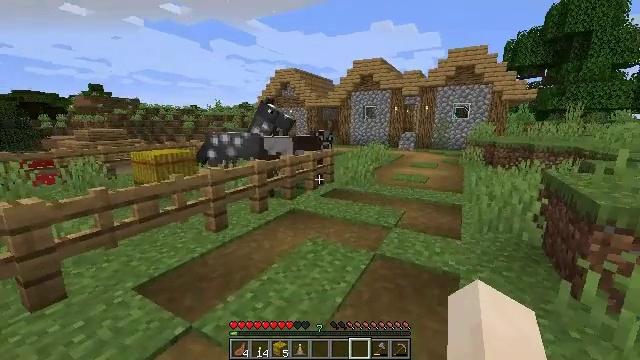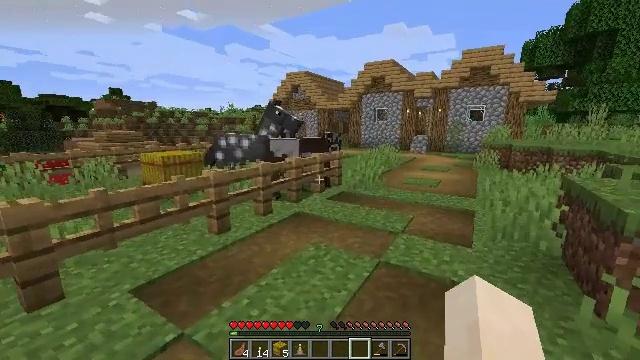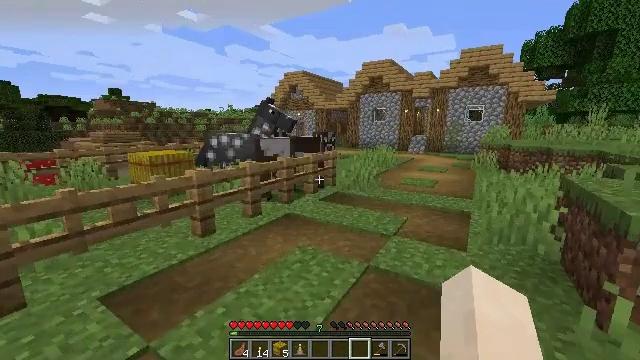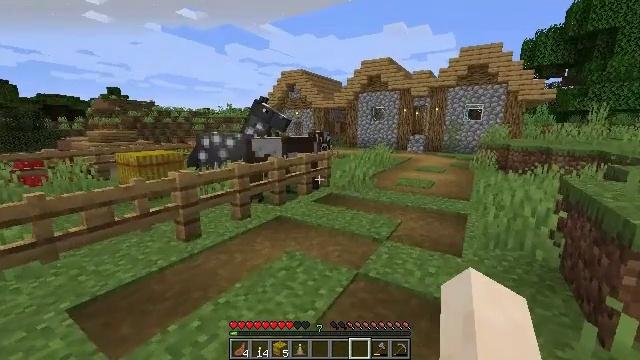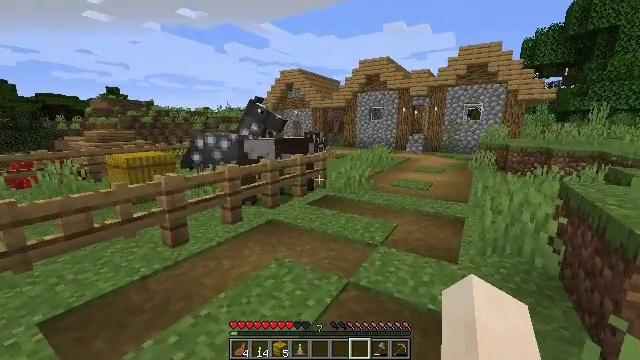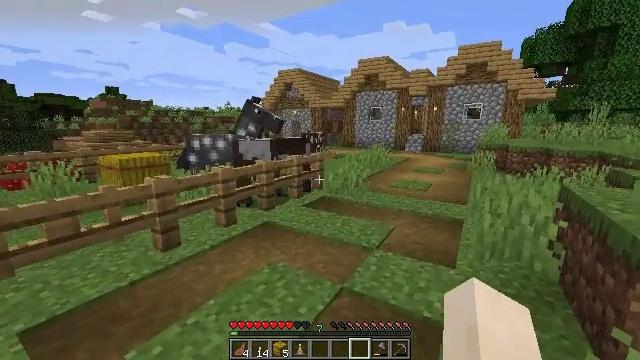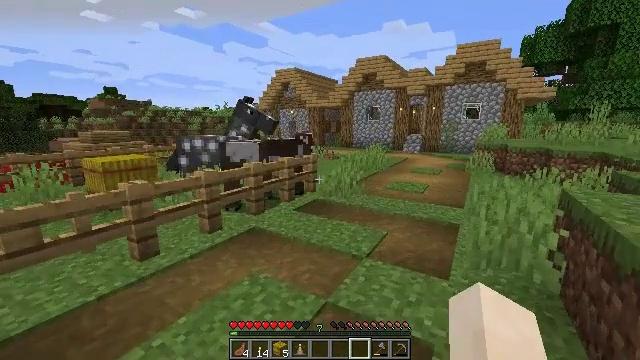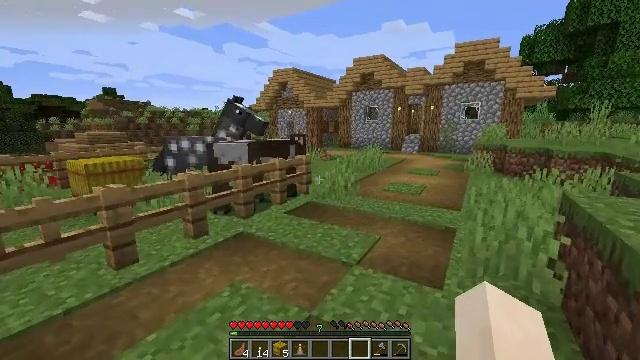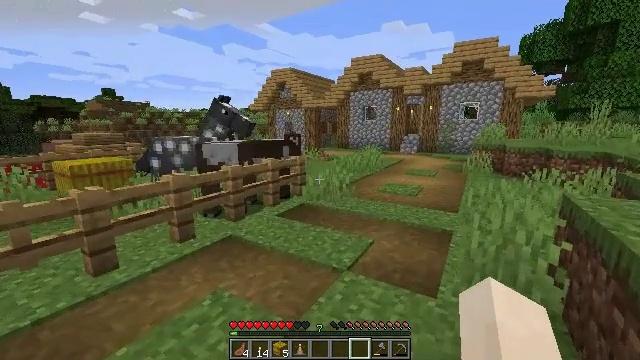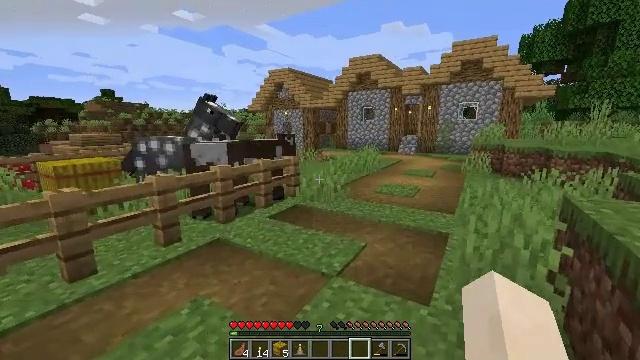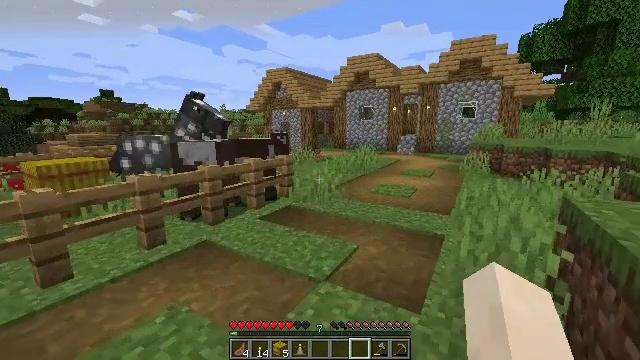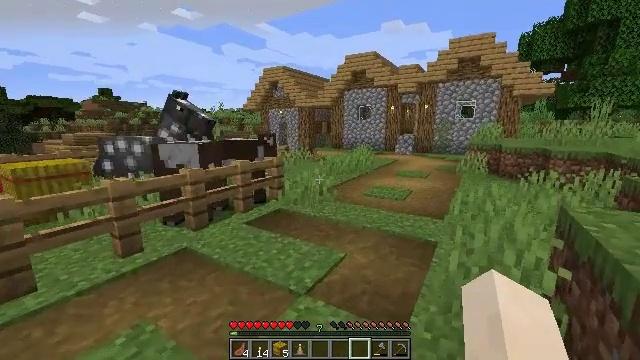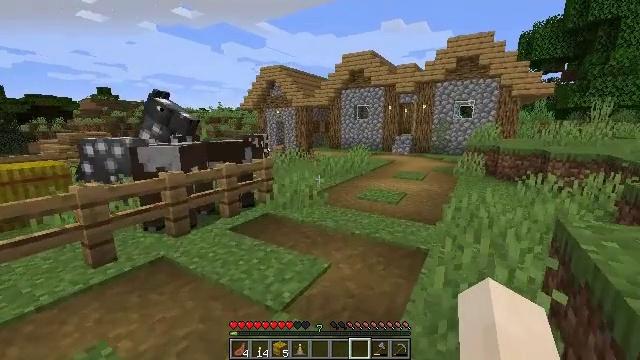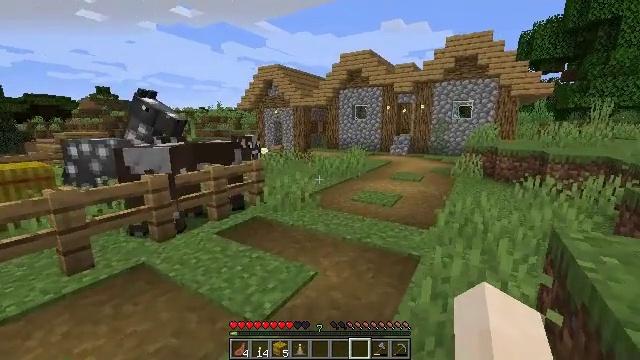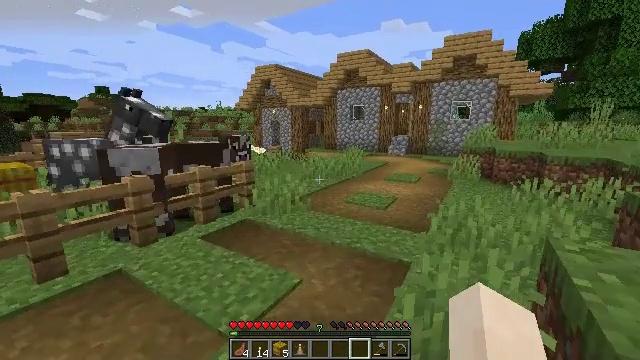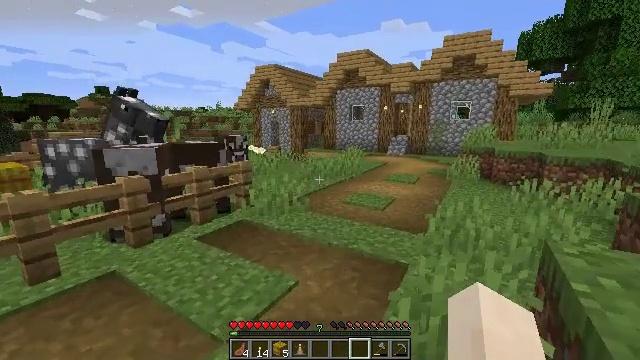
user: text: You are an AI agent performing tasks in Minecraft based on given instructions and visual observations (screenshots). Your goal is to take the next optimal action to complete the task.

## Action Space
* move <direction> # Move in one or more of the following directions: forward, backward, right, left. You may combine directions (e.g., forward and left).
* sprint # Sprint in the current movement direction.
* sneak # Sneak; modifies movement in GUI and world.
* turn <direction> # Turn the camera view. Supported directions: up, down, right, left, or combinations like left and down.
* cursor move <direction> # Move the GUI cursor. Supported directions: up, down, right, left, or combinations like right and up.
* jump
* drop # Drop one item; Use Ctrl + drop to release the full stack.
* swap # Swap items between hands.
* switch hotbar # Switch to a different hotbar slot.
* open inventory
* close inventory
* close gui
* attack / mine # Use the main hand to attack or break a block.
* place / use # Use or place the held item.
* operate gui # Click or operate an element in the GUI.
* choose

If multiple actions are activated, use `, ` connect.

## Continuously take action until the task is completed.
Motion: motion action
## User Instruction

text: Get a dark oak pressure plate at the crafting table using dark oak planks.
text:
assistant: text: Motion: move forward and move right, turn left
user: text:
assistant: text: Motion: move forward and move right
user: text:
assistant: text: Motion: move forward and move right
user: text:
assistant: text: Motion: move forward and move right
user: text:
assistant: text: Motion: move forward and move right
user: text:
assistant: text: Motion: move forward and move right
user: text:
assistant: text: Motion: move forward and move right
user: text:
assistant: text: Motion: move forward and move right
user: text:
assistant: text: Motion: move forward and move right
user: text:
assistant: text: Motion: move forward and move right
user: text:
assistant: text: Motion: move forward and move right
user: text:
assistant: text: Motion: move forward and move right
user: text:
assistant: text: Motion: move forward and move right
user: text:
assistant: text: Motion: move forward and move right
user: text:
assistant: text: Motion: move forward and move right
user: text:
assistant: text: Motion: move forward and move right
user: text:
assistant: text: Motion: move forward and move right
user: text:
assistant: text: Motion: move forward and move right, sprint
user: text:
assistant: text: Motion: move forward and move right, sprint
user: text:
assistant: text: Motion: move forward and move right, sprint
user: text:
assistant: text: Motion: move forward and move right, sprint
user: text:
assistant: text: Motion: move forward and move right, sprint
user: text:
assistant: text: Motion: move forward and move right, sprint
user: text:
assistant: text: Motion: move forward and move right, sprint
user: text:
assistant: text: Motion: move forward and move right, sprint
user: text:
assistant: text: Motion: move forward and move right, sprint
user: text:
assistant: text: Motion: move forward and move right, sprint
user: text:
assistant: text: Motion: move forward and move right, sprint
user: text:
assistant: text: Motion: move forward and move right, sprint
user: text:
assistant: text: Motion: move forward and move right, sprint